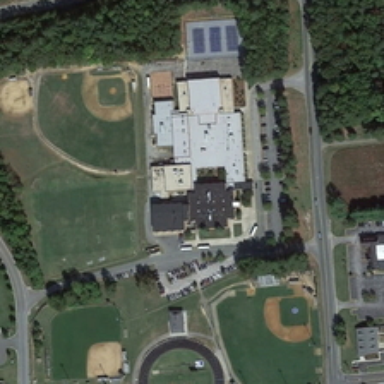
The school has three baseball fields three tennis fields .